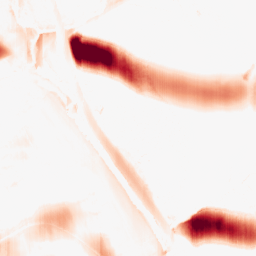
Category: morphological
Decomposition family: morphological_ellipse
Decomposition parameters: operation: opening
width: 50
height: 5
Upsampling method: bicubic
Upsampling parameters: scale: 2
Upsampling scale: 2